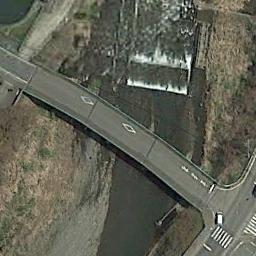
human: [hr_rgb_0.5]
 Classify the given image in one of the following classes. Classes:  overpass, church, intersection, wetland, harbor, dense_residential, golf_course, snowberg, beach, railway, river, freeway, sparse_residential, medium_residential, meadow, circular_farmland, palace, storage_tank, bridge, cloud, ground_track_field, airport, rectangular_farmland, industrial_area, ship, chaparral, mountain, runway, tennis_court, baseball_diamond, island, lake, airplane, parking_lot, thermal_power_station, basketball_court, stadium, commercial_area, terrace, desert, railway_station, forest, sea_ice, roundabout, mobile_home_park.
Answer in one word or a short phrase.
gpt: bridge